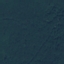
Label: Forest